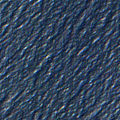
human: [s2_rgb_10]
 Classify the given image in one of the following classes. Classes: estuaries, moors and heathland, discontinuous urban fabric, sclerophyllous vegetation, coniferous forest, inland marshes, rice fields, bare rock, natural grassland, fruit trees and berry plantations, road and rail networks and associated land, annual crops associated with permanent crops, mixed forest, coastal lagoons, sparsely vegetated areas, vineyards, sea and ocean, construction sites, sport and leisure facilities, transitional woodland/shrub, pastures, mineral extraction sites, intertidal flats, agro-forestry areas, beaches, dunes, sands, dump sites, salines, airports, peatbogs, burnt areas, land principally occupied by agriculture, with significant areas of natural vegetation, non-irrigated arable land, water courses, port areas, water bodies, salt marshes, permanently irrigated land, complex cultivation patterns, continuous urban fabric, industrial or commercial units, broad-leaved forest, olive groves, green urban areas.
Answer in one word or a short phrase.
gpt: sea and ocean